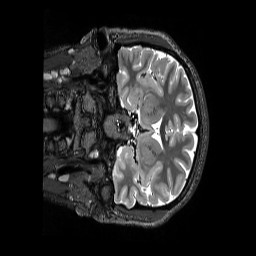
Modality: T2w
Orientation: coronal
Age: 22
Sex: female
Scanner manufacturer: siemens
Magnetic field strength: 3 T
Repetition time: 3.2 s
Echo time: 0.728 s